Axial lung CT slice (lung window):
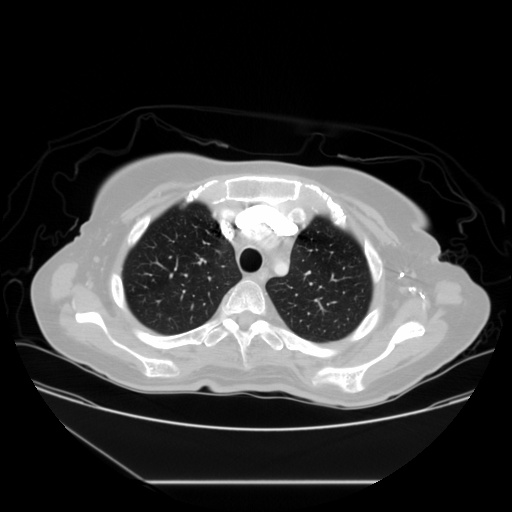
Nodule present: no